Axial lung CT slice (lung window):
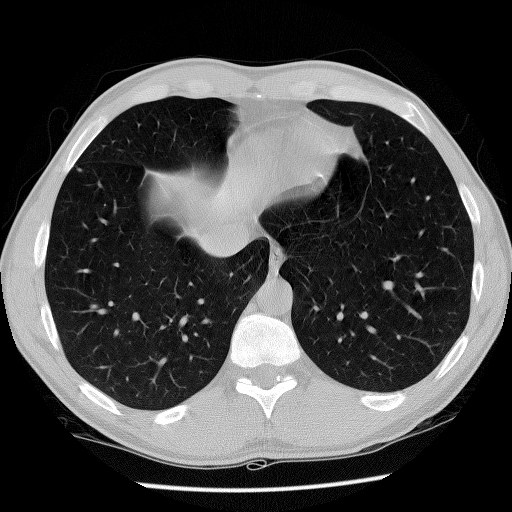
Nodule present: yes
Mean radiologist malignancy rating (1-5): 2